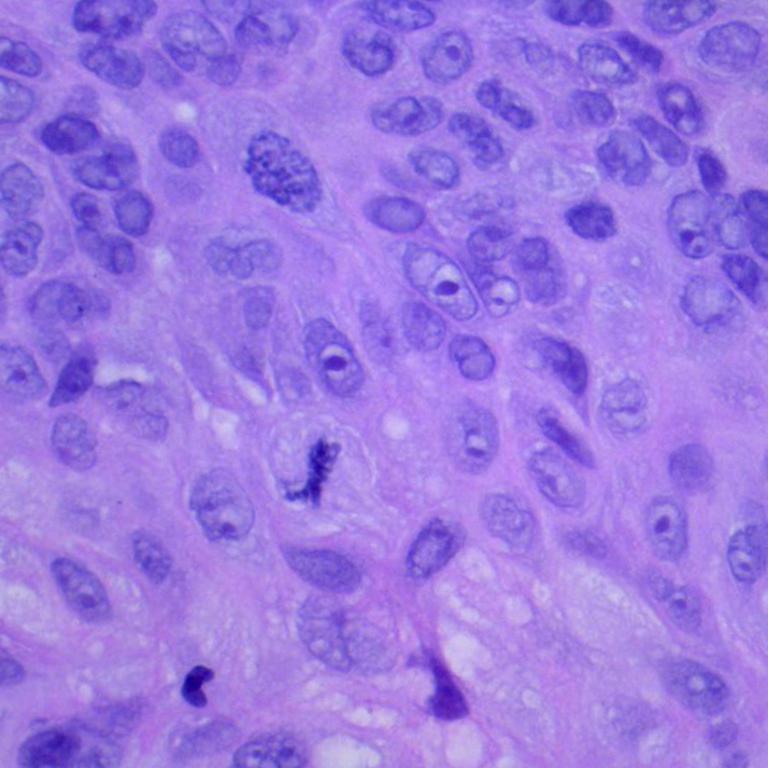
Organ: lung
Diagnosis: squamous carcinomas